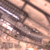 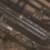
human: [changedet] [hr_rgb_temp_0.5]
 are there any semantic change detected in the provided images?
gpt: The airport appears bigger.